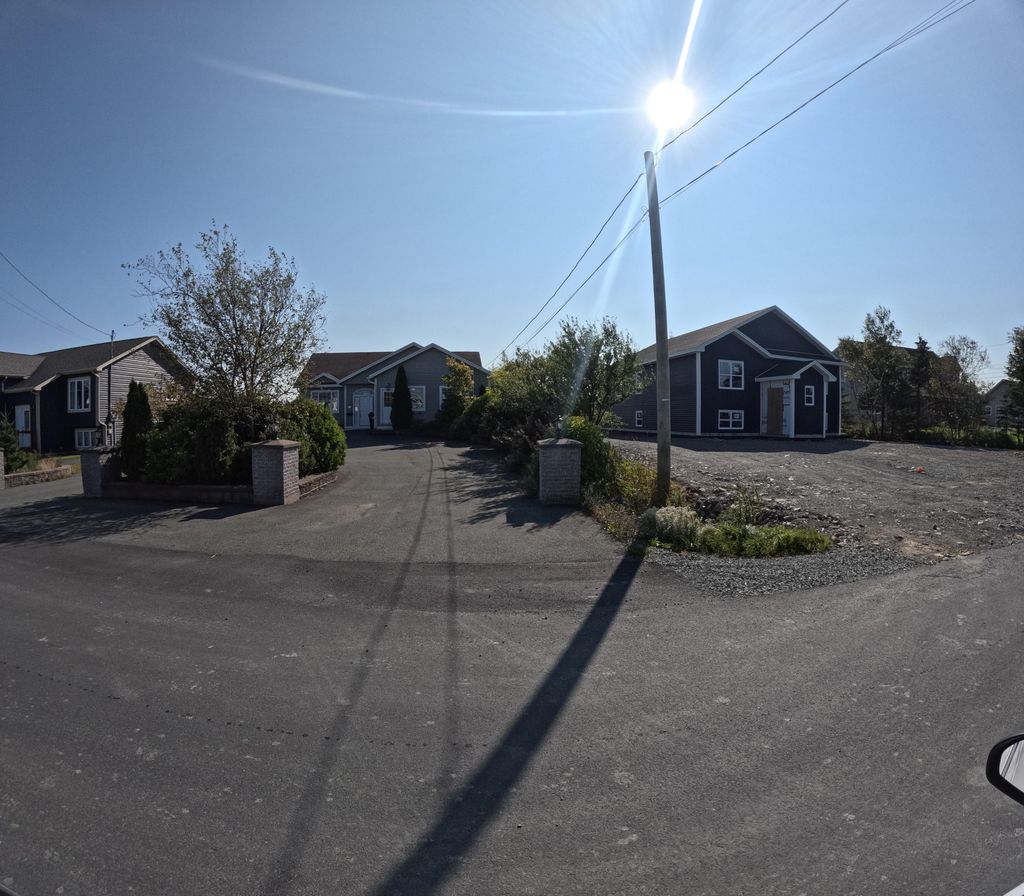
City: st_johns